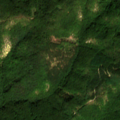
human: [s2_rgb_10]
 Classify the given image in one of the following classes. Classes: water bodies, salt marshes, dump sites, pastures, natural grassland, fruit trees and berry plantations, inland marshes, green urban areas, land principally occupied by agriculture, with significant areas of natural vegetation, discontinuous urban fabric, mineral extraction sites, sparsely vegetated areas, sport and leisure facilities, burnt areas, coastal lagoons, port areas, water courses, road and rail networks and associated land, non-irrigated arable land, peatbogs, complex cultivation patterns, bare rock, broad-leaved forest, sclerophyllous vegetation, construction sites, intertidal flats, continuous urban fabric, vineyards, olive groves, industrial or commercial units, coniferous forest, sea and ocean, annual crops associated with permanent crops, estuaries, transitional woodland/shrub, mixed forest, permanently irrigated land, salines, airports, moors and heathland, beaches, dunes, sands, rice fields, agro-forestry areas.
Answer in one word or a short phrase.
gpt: broad-leaved forest, mixed forest, transitional woodland/shrub